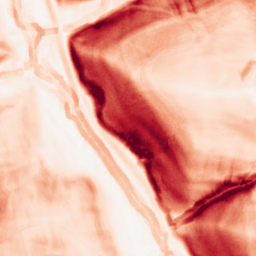
Category: morphological
Decomposition family: morphological_gradient
Decomposition parameters: size: 7
shape: square
Upsampling method: bilinear
Upsampling parameters: scale: 8
Upsampling scale: 8